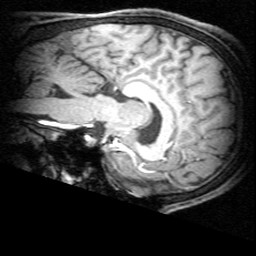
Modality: T1w
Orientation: sagittal
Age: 20
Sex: male